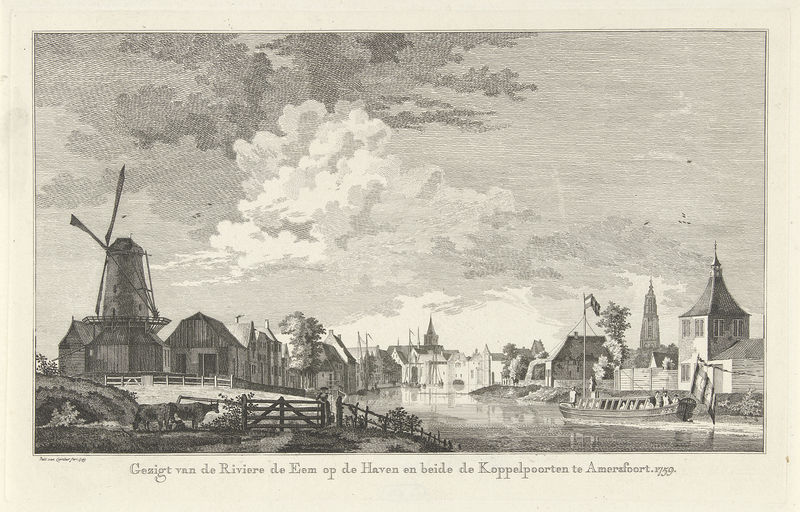
Titel: Koppelpoort te Amersfoort
Künstler: Paulus van Liender
Standort: Amsterdam
Institution: Rijksmuseum
Schlagwörter: dunkel, himmel, vogel, wasser, wolken, fluss, landschaft, stadt, grau, hell, skizze, zeichnung, haus, tiere, zaun, holland, niederlande, bach, gracht, häuser, kühe, mühle, vögel, weide, windmühle, gatter, kanal, kirche, realismus, alltag, boot, turm, schiff, schrift, ort, fahne, flagge, dorf, graphik, kuh, rind, hafen, querformat, rinder, scheune, türme, druck, druckgraphik, radierung, real, ätzung, radieren, nhäuser, amersfoort, 1759